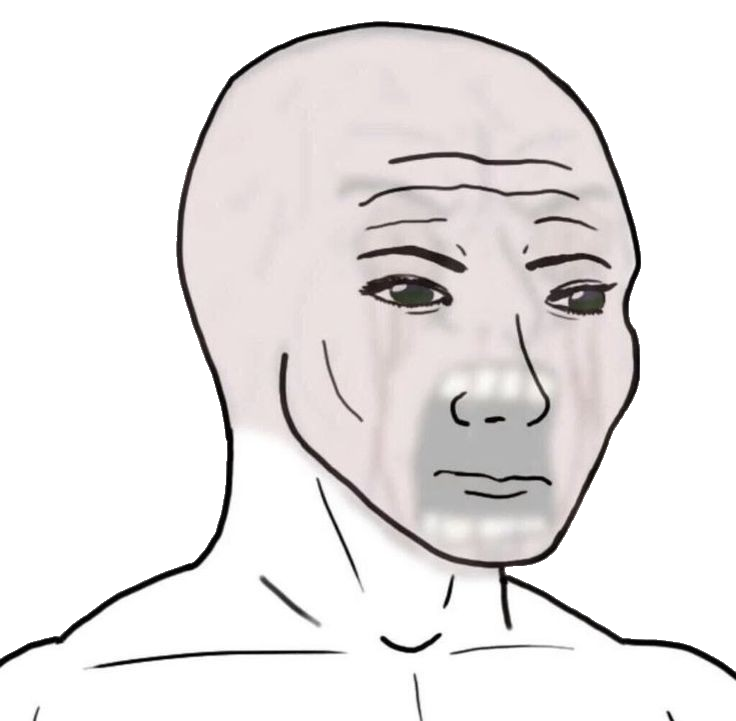
Label: 5_Rage